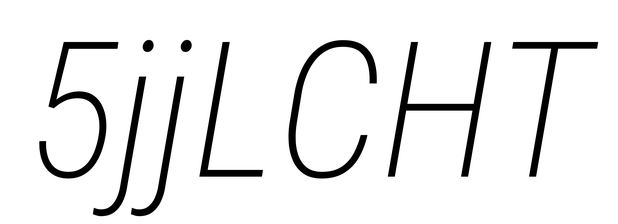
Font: Roboto-Italic_Condensed_ExtraLight_Italic